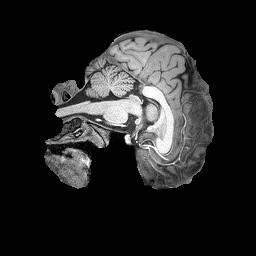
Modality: T1w
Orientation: sagittal
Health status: ill